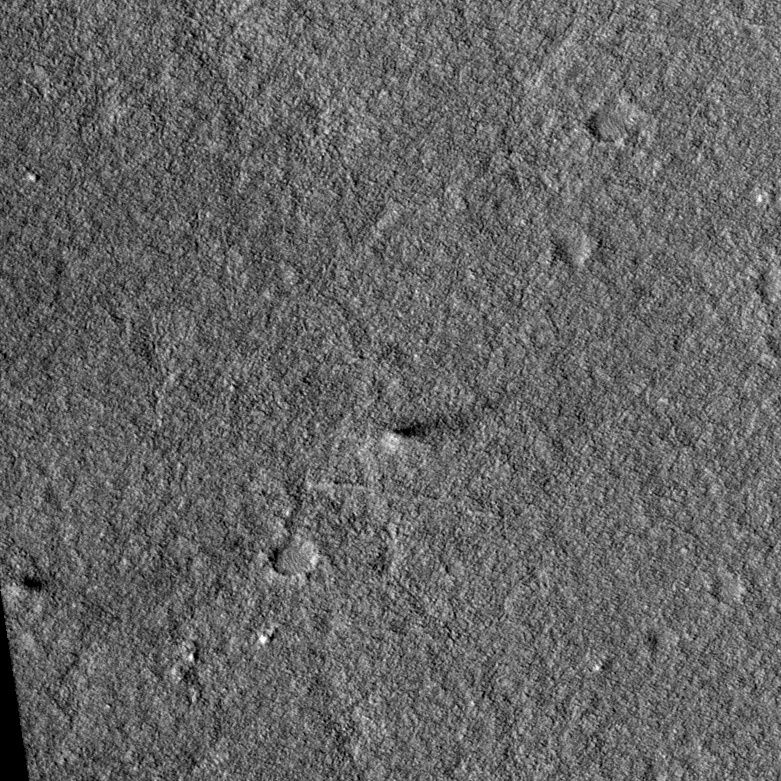
Label: dustdevil